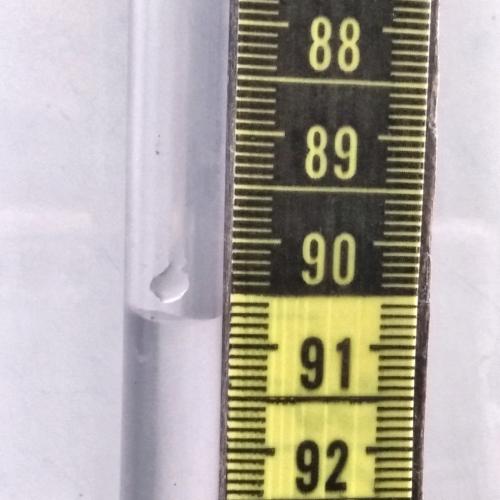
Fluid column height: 90.7 cm